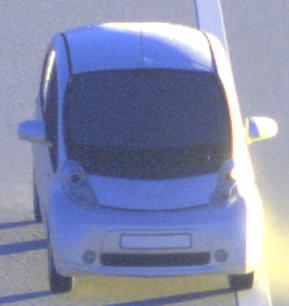
Make: Peugeot
Model: iOn
Detailed model: iOn
Model produced from: 2010/12
Model produced until: 2013/02
Doors: 5
Color: white
Road condition: dry road
Daytime: sunrise or sunset
Contrast: high contrast